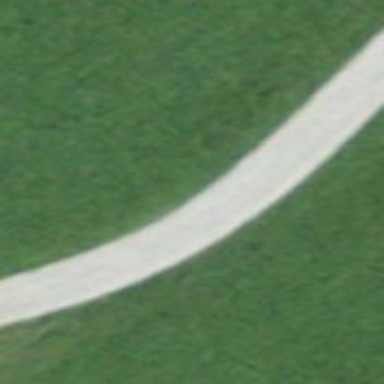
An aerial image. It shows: Concrete track with grade 1 quality.